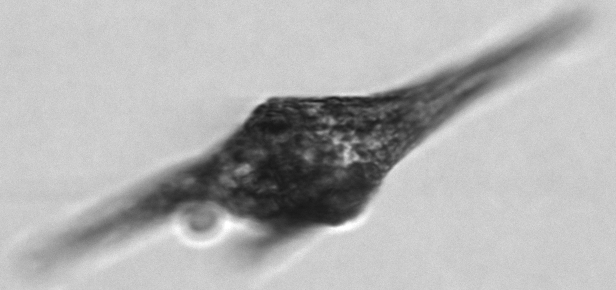
Label: Tripos_furca